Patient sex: M
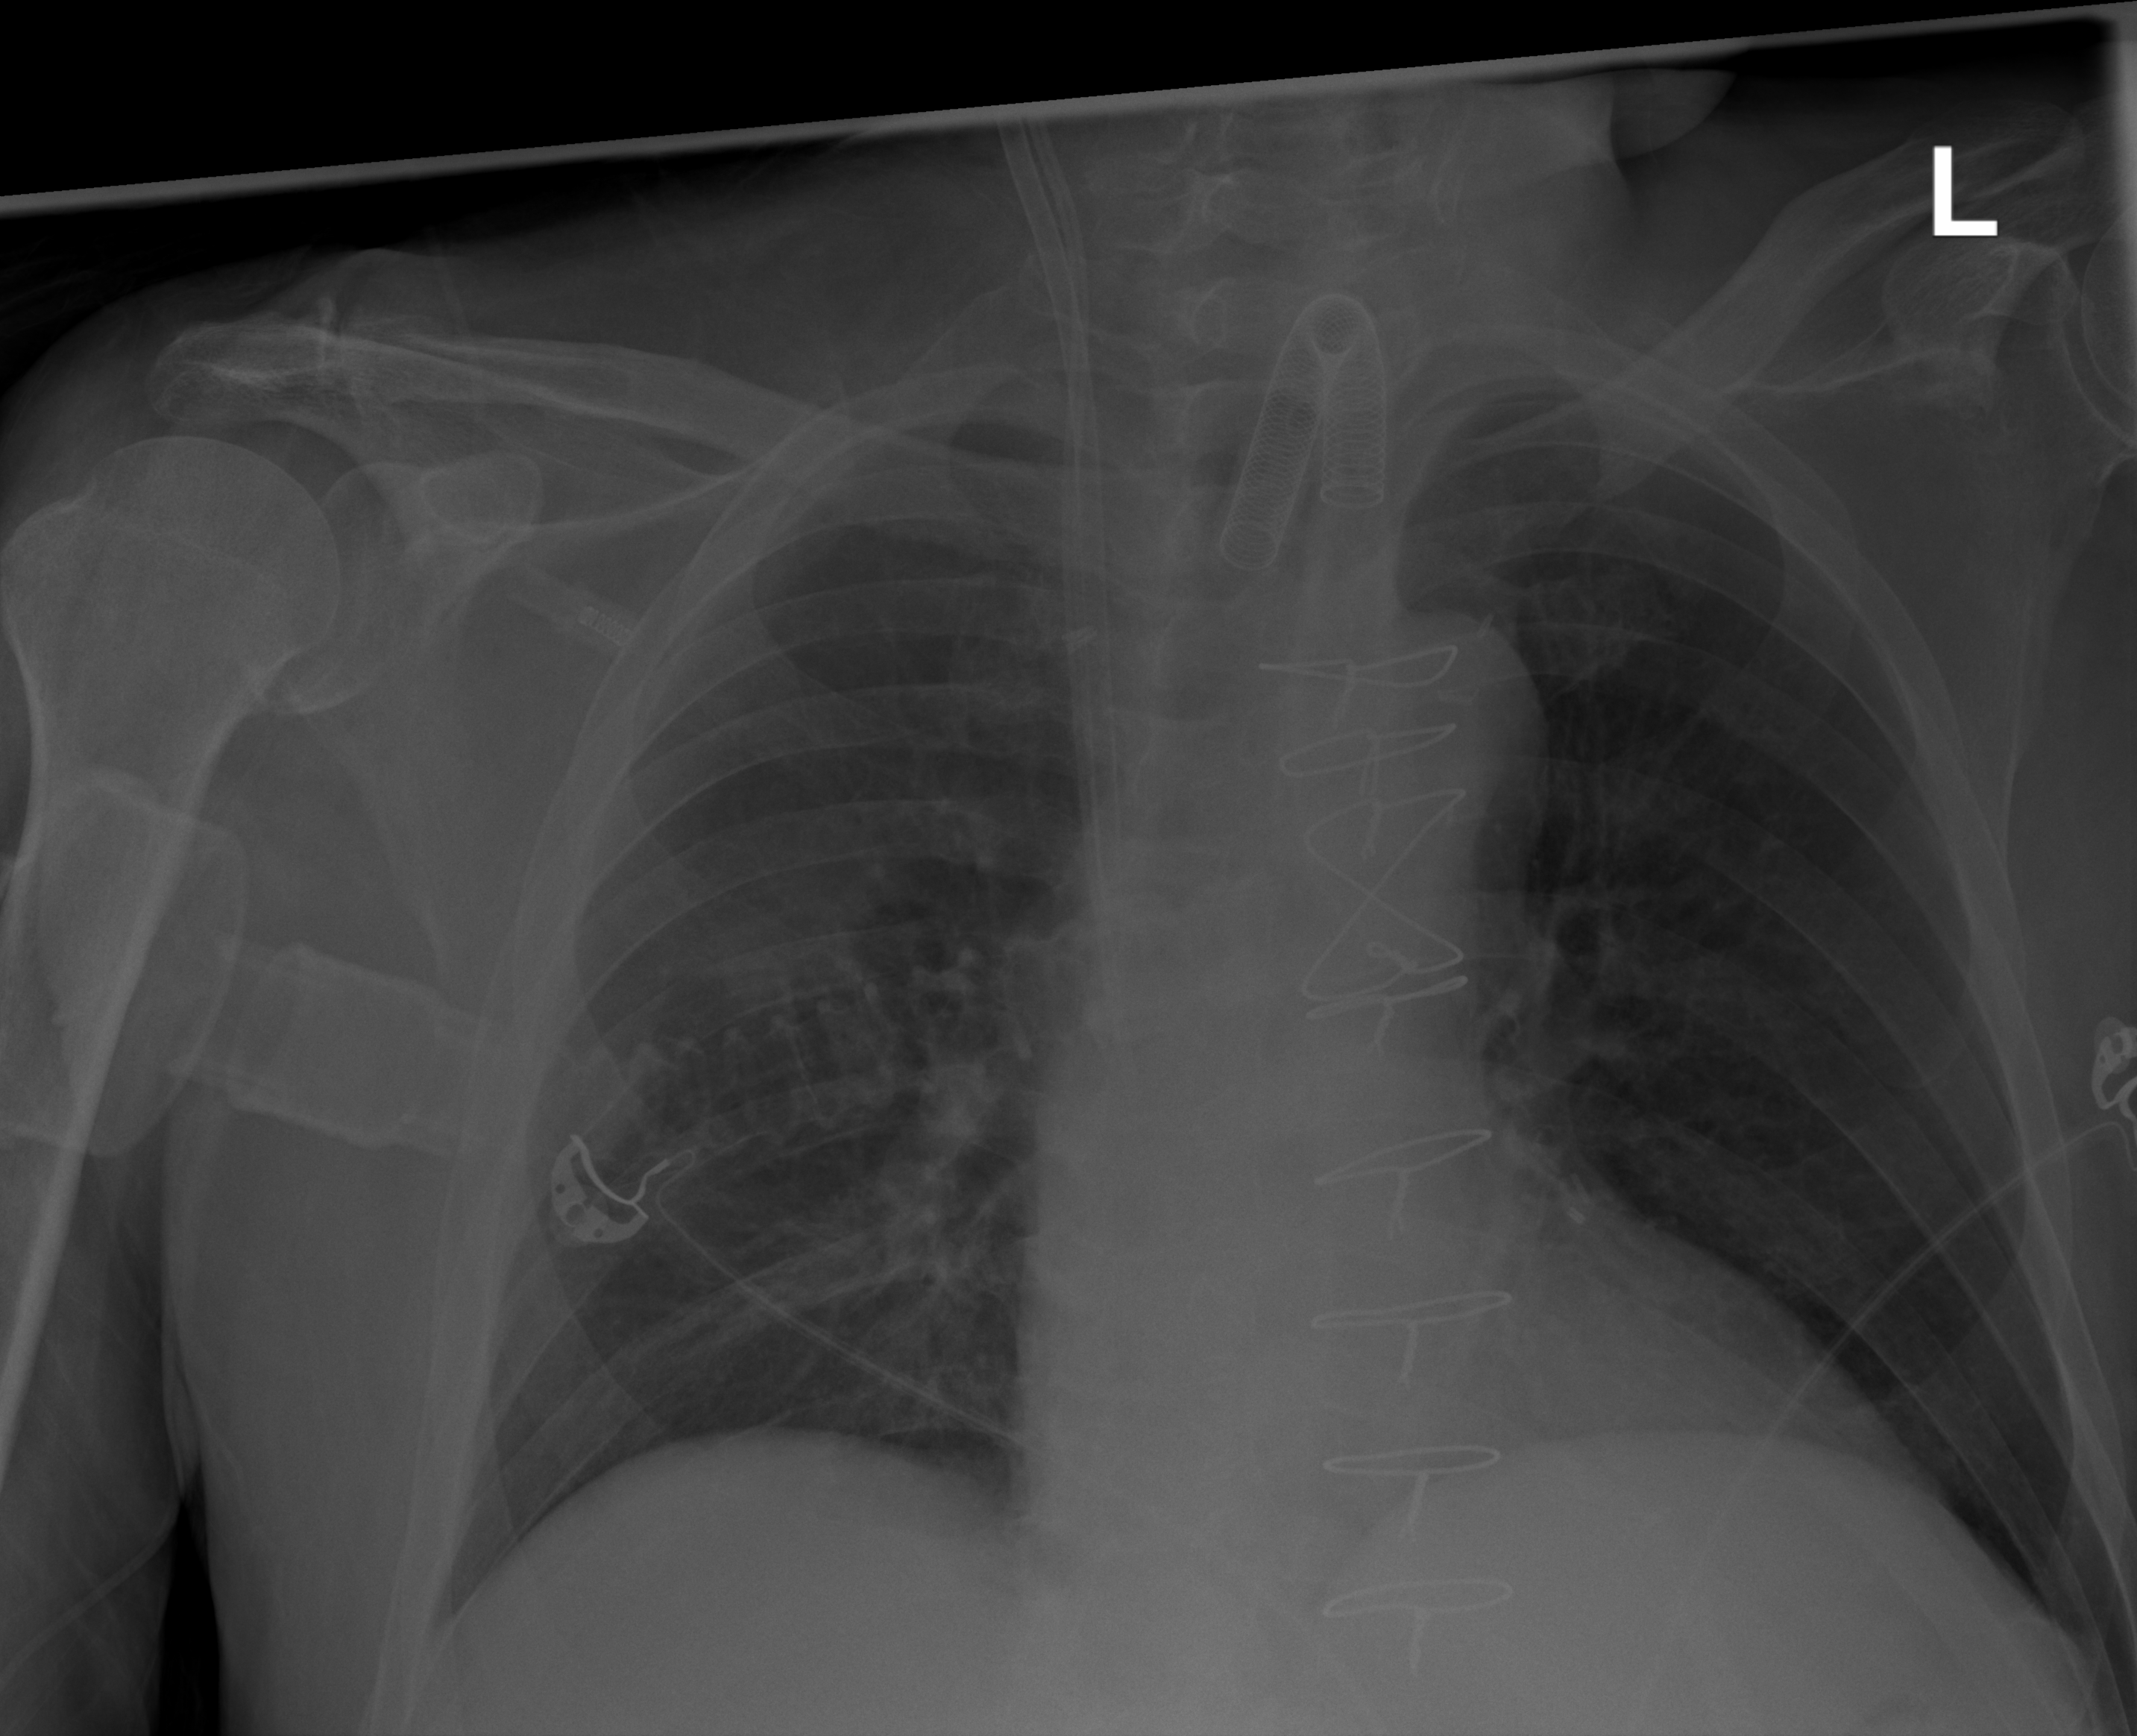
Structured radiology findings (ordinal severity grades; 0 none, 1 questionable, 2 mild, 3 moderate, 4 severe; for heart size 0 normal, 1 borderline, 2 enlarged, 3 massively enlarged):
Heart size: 1
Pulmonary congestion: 0
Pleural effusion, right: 0
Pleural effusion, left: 0
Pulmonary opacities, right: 0
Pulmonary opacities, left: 0
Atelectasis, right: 2
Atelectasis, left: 0